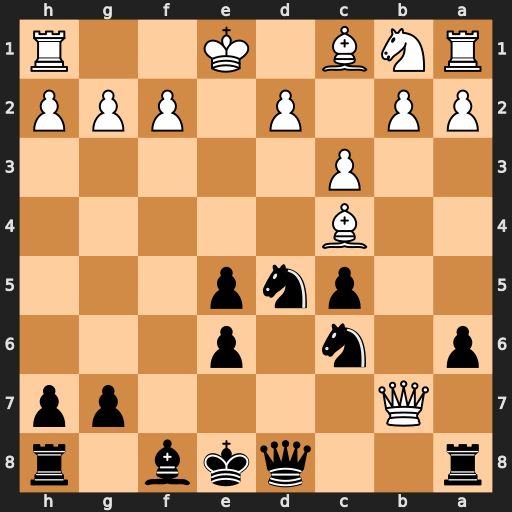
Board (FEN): r2qkb1r/1Q4pp/p1n1p3/2pnp3/2B5/2P5/PP1P1PPP/RNB1K2R
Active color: b
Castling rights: KQkq
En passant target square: -
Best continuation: Na5 Bb5+ axb5